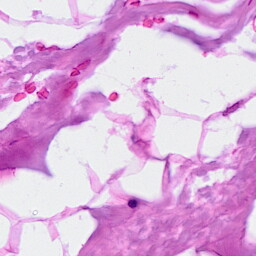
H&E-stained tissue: Breast